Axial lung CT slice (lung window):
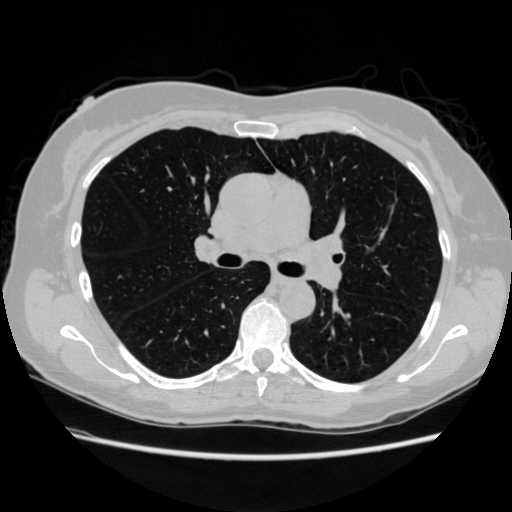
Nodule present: no